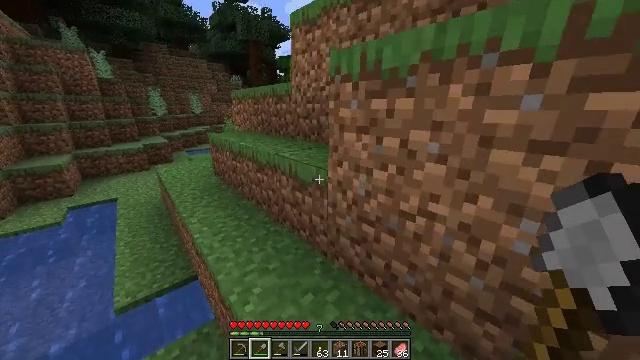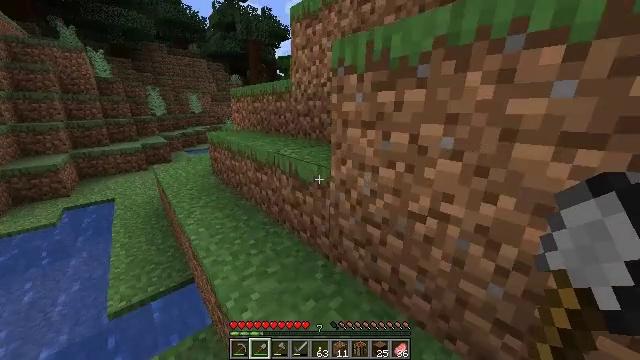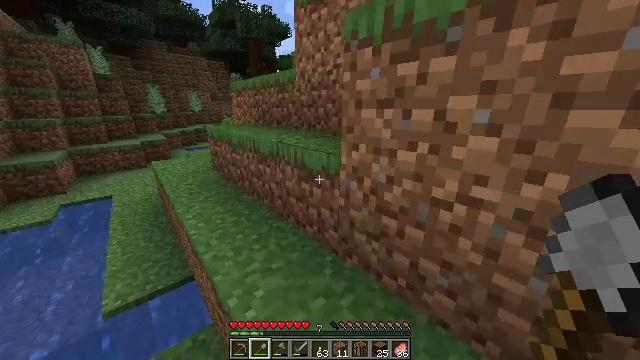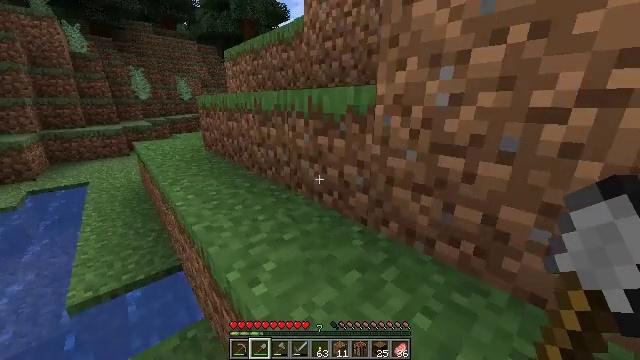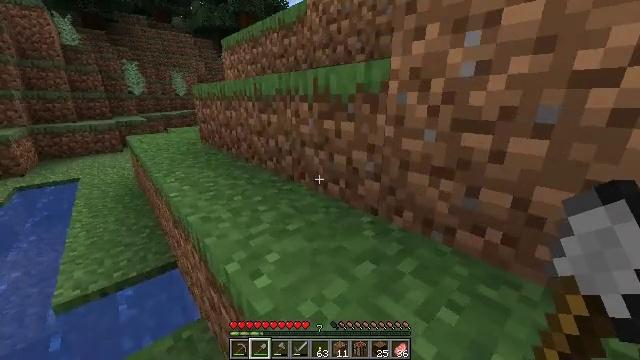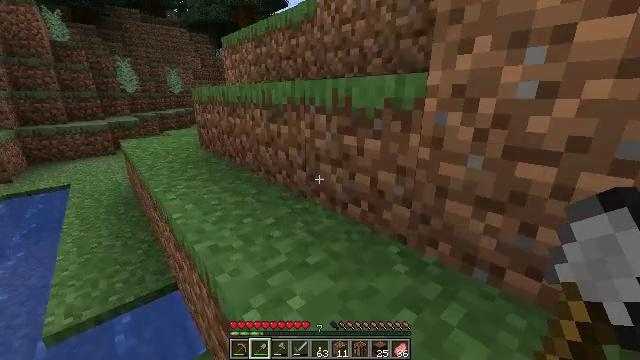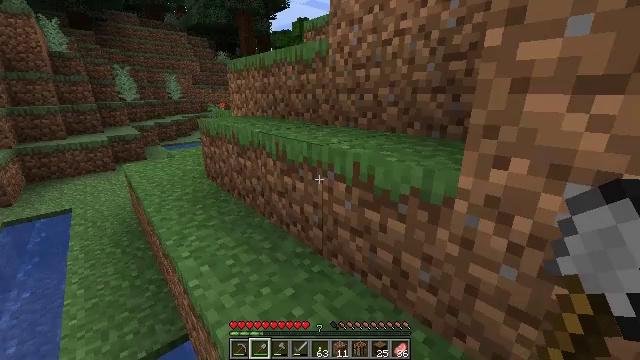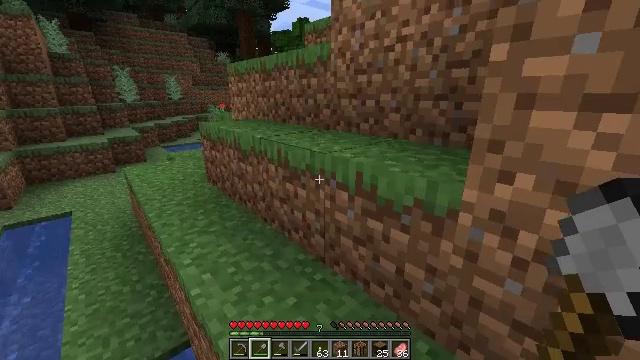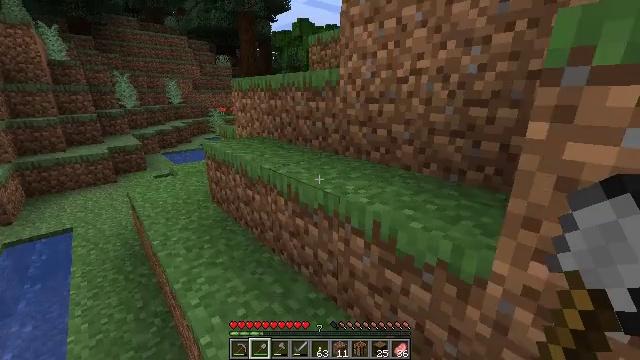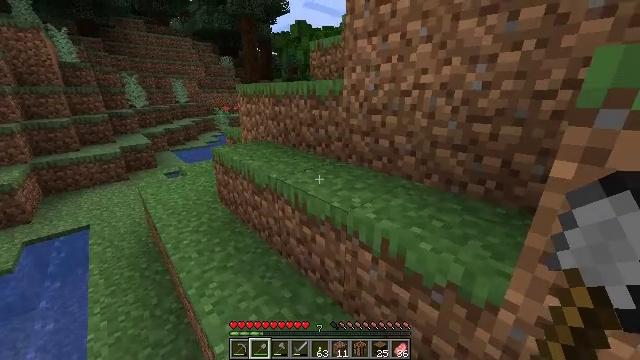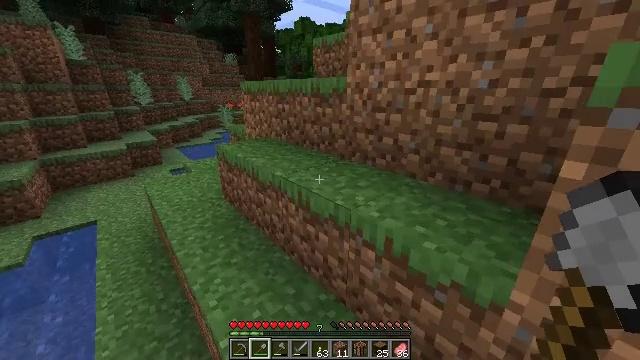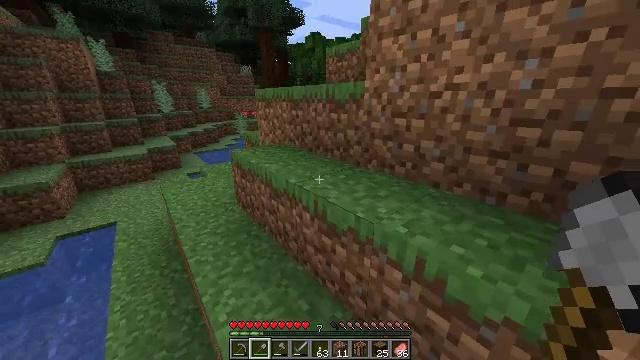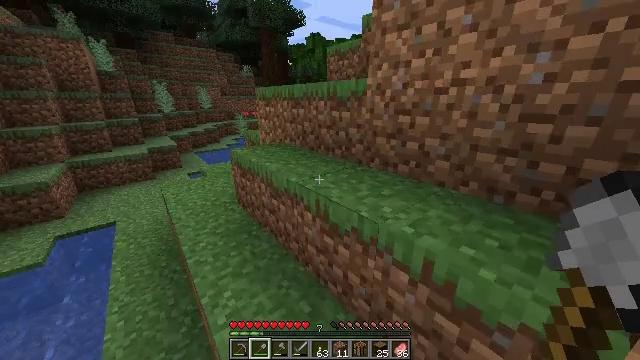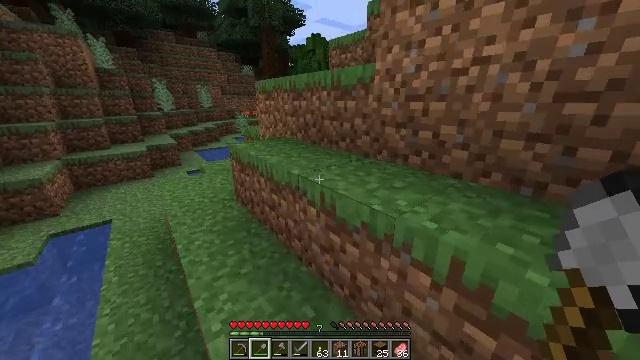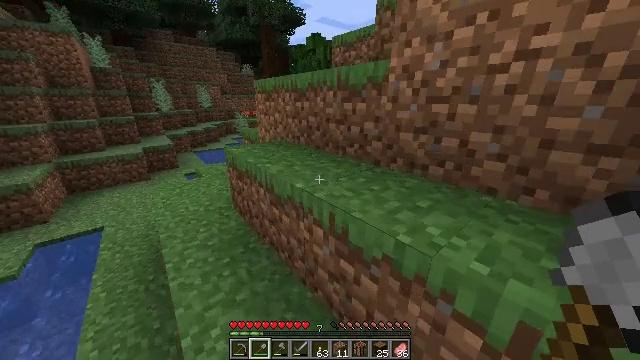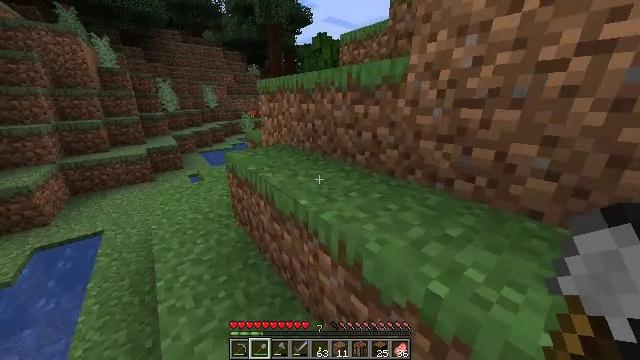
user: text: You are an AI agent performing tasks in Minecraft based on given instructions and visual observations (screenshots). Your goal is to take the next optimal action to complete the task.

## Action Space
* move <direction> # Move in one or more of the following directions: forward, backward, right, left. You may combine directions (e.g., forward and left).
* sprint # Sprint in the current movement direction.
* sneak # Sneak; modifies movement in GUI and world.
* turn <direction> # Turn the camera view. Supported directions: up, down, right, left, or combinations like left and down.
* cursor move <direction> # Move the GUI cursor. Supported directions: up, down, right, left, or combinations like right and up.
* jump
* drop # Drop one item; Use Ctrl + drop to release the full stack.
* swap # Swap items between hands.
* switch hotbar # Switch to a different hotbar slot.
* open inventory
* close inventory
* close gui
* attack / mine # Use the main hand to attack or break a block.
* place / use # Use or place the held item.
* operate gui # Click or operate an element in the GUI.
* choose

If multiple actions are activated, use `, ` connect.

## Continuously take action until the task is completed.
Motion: motion action
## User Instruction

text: Obtain a bee nest using a tool.
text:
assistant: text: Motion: move forward, sprint
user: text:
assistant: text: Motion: move forward, sprint
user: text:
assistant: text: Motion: move forward, sprint, jump
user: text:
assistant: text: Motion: move forward, sprint, jump
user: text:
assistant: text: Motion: move forward, sprint, jump
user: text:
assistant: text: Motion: move forward, sprint, jump
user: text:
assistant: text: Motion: move forward, sprint, jump
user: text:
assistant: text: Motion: move forward, sprint
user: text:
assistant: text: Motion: move forward, sprint, turn down
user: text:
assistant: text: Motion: move forward, sprint
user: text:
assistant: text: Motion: move forward, sprint, turn left and up
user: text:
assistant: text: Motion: move forward, sprint
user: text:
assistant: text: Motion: move forward, sprint
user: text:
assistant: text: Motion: move forward, sprint
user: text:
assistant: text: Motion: move forward, sprint, turn left
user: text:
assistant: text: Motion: move forward, sprint, turn left
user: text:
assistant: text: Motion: move forward, sprint
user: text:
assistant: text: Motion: move forward, sprint
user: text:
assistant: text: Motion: move forward, sprint
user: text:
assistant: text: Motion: move forward, sprint
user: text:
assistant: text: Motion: move forward, sprint
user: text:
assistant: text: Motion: move forward and move left, sprint
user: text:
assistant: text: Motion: move forward and move left, sprint, turn right
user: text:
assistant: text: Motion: move forward and move left, sprint, turn right
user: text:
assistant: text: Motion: move forward and move left, sprint, turn right and up
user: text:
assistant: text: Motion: move forward and move left, sprint, turn right and up
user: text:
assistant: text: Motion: move forward and move left, sprint, turn right
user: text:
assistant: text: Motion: move forward and move left, sprint
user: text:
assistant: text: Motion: move forward and move left, sprint, turn right
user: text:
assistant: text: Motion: move forward and move left, sprint